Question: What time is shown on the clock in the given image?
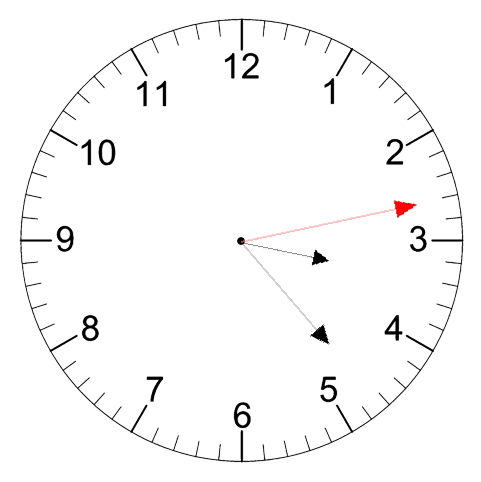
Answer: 03:23:13